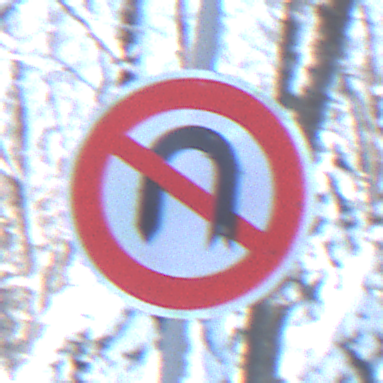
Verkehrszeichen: VerbotWenden
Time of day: MorningAfternoon
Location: Outdoor (Nature)
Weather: Clear
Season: Winter
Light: Natural